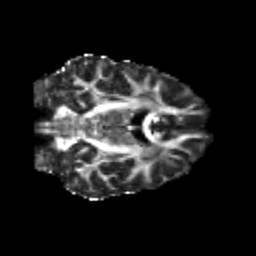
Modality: FA
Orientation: coronal
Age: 24
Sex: male
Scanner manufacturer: siemens
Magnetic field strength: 3 T
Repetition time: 3.5 s
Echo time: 0.113 s